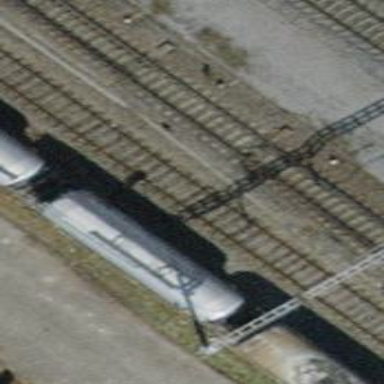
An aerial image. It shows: Railway switch.